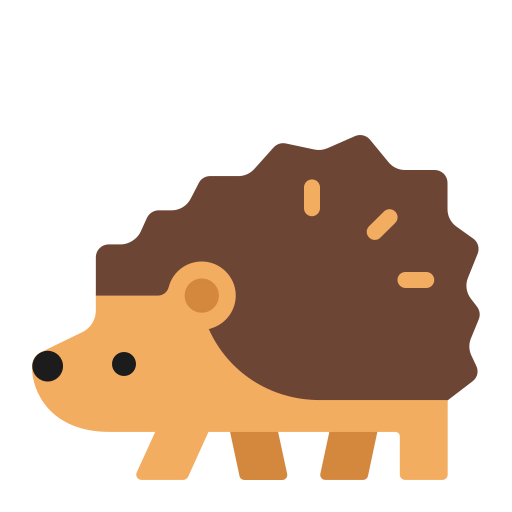
hedgehog flat